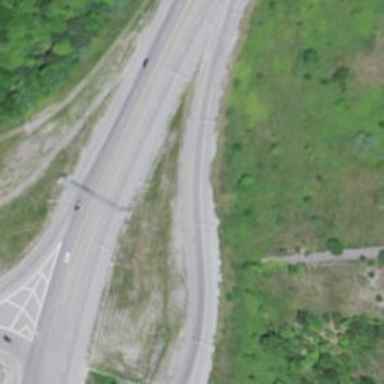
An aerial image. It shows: Trunk link highway.